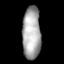
Tissue: lung
Cell type: Endothelial cells
Senescence score: 0.5597
Nuclear area (px): 939
Mean DAPI intensity: 169.495